Question: I just learned coding world,,,, need some help please,,,
I want to make a display like this picture ..,

but I really don't know how ... I use br, but when it is applied to the mobile version, it gets messy,,,,
or can "while" or "do" make it look like in the picture ??
please help
this is my messy script
'''
.crop {
width: 9%;
height: auto;
border:5px double;
overflow: hidden;
border-radius: 0px 20px;
float:left;
margin:0.3%;
}
'''
'''
<div class="crop">24</div>
<div class="crop">23</div>
<div class="crop">22</div>
<div class="crop">21</div>
<div class="crop">20</div>
<div class="crop">19</div>
<br><br>
<div class="crop">18</div>
<div class="crop">17</div>
<div class="crop">16</div>
<div class="crop">15</div>
<div class="crop">14</div>
<div class="crop">13</div>
<div class="crop">12</div>
<div class="crop">11</div>
<div class="crop">10</div>
<br><br>
<div class="crop">9</div>
<div class="crop">8</div>
<div class="crop">7</div>
<div class="crop">6</div>
<div class="crop">5</div>
<div class="crop">4</div>
<div class="crop">3</div>
<div class="crop">2</div>
<div class="crop">1</div>
'''
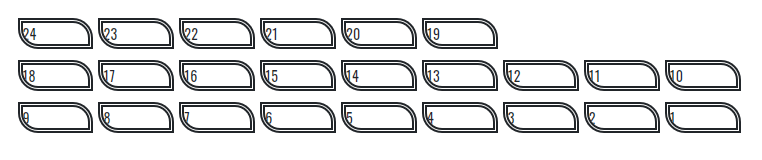
Answer: Not quite sure what how it is supposed to behave on mobile. Are you looking for something like this:
'''
<!DOCTYPE html>
<html lang="en">
<head>
<meta charset="UTF-8" />
<title>Document</title>
<style>
.wrapper {
display: flex;
}
.crop {
width: 9%;
height: auto;
border:5px double;
overflow: hidden;
border-radius: 0px 20px;
margin:0.3%;
}
</style>
</head>
<body>
<div class="wrapper">
<div class="crop">24</div>
<div class="crop">23</div>
<div class="crop">22</div>
<div class="crop">21</div>
<div class="crop">20</div>
<div class="crop">19</div>
</div>
<div class="wrapper">
<div class="crop">18</div>
<div class="crop">17</div>
<div class="crop">16</div>
<div class="crop">15</div>
<div class="crop">14</div>
<div class="crop">13</div>
<div class="crop">12</div>
<div class="crop">11</div>
<div class="crop">10</div>
</div>
</body>
</html>
'''